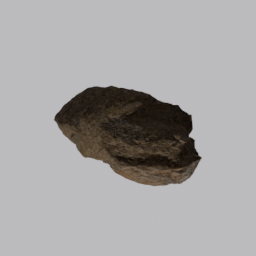
Label: nature